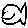
Label: fish